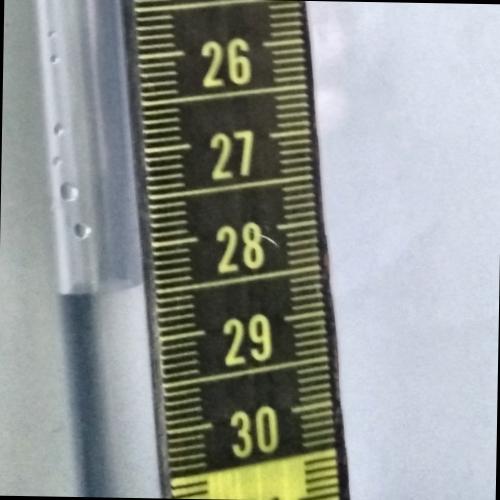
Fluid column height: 28.4 cm